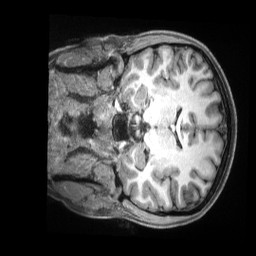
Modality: T1w
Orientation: coronal
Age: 21
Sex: female
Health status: ill
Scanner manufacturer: siemens
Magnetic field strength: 3 T
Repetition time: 2.5 s
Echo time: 0.00181 s